Question: What is the value of this measurement?
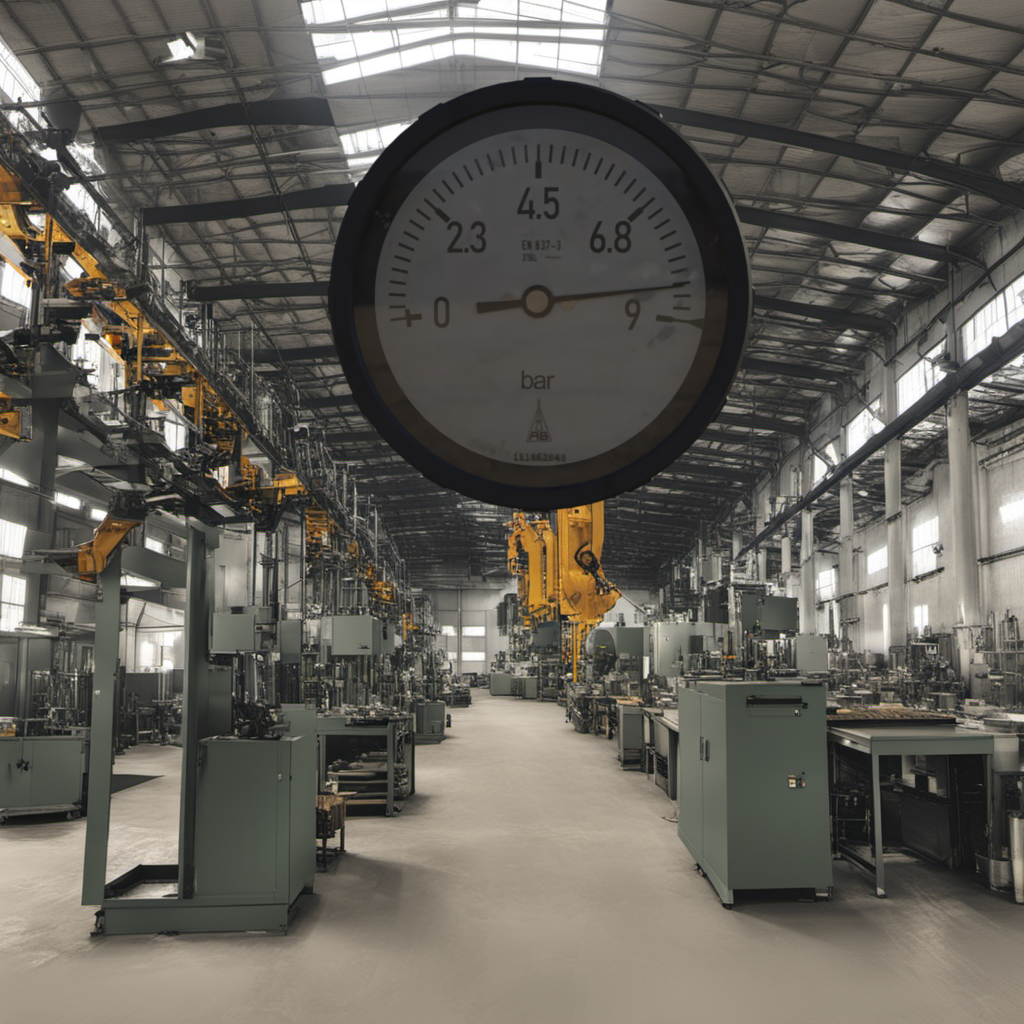
Answer: The result is 8.26
Question: What is the range of the measurement shown in the image?
Answer: The range is from 0 to 9
Question: What is the minimum and maximum value of the measurement shown in the image?
Answer: The minimum value is 0 and the maximum value is 9